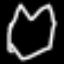
Label: octagon